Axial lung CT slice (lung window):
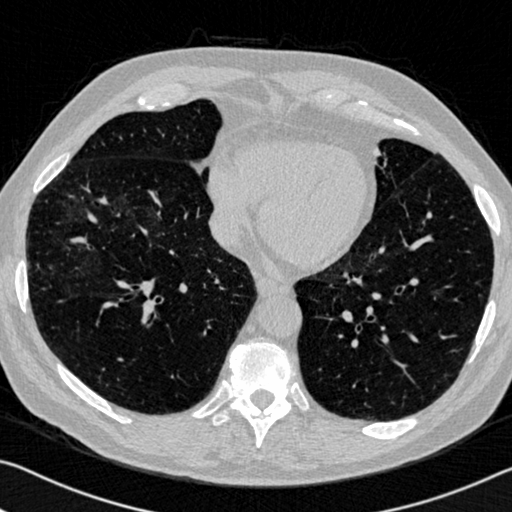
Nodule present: no